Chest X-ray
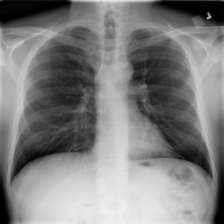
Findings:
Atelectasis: negative
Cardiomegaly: negative
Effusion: negative
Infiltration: negative
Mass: negative
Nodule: negative
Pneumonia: negative
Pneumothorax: negative
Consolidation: negative
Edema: negative
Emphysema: negative
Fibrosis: negative
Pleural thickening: negative
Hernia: negative